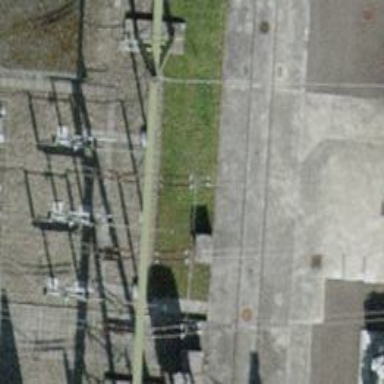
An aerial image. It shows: Power line is depicted.